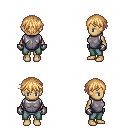
a pixel art fantasy rpg character, female body template, human, tanned skin, steel chest armor, teal pants, light blonde short bangs hairstyle, metal gloves, four views (front, back, left, right), 2x2 character sprite sheet, small pixel art, hard edges, no anti-aliasing